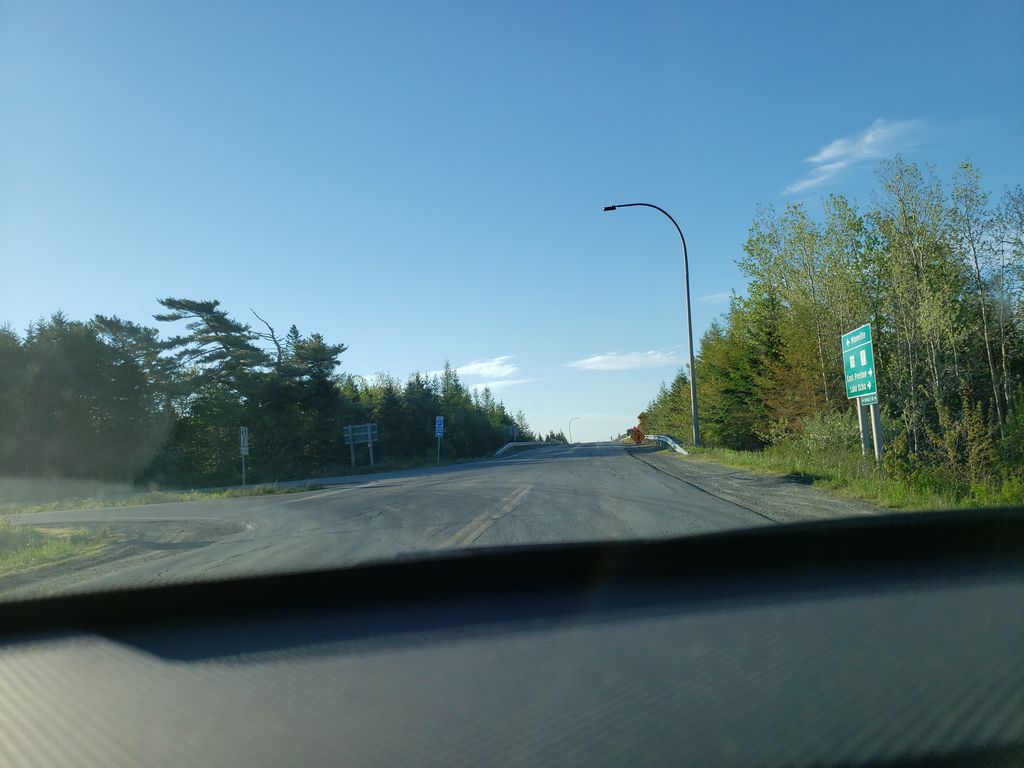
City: halifax